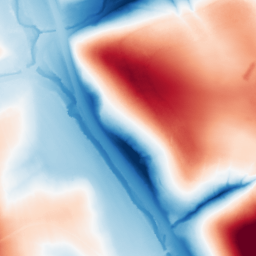
Category: classical
Decomposition family: gaussian
Decomposition parameters: sigma: 50
Upsampling method: bicubic_3x
Upsampling parameters: scale: 3
Upsampling scale: 3